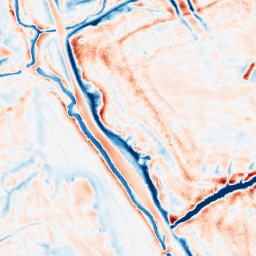
Category: edge_preserving
Decomposition family: bilateral
Decomposition parameters: d: 21
sigma_color: 100
sigma_space: 150
Upsampling method: regularized
Upsampling parameters: scale: 2
lambda_reg: 0.001
Upsampling scale: 2